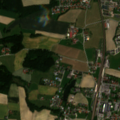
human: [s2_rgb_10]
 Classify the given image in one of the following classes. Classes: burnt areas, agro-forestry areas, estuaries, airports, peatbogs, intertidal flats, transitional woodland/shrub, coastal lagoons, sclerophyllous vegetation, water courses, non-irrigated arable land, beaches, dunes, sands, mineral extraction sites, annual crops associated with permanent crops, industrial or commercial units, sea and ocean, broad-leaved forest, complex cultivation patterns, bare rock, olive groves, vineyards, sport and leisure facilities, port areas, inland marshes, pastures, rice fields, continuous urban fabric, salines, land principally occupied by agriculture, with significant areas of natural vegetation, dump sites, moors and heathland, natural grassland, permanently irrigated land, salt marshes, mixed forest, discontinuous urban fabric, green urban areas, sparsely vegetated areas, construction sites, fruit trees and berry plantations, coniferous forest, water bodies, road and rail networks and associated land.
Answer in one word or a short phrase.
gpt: discontinuous urban fabric, non-irrigated arable land, complex cultivation patterns, land principally occupied by agriculture, with significant areas of natural vegetation